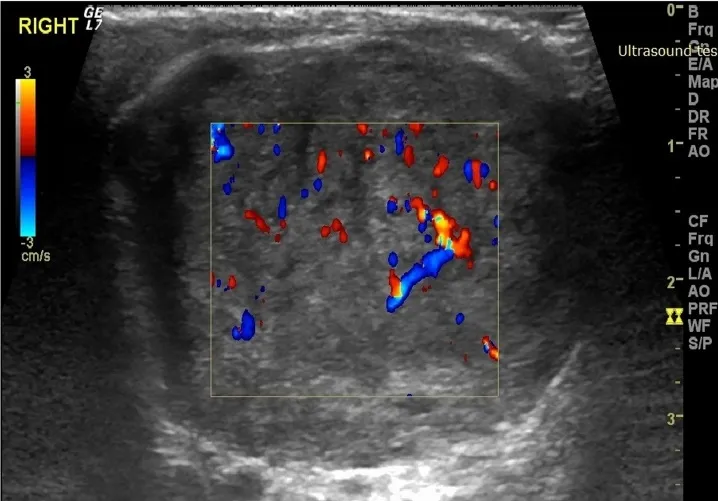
B: Doppler ultrasound demonstrating increased vascularity of the lesion.
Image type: radiology (ultrasound)